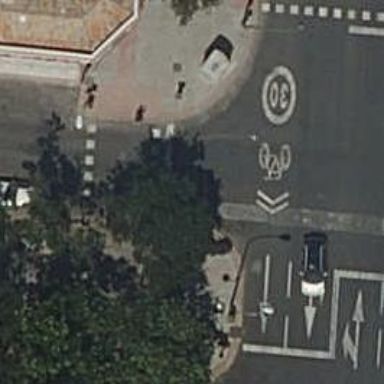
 there are traffic signals and zebra crossing."